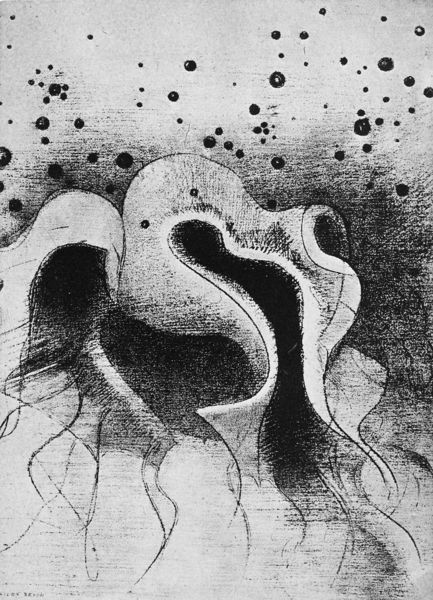
Titel: „La Tentation de Saint-Antoine“ (Dritte Ausgabe)
Künstler: Odilon Redon
Schlagwörter: schatten, wasser, weiß, frauen, bewegung, geschwungen, schwarz, skizze, zeichnung, schleier, tuch, augen, falten, kragen, wind, saum, wellen, abstrakt, modern, grafik, linien, wehen, abstraktion, punkte, tusche, schraffur, radierung, stich, schwarzweiß, punkt, kreise, bleistift, organisch, flecken, blasen, rundung, geister, krake, qualle, tentakel, öffnungen, gespenster, schlangenlinien, quallen, kreisde, akstrakt, fabstrakt